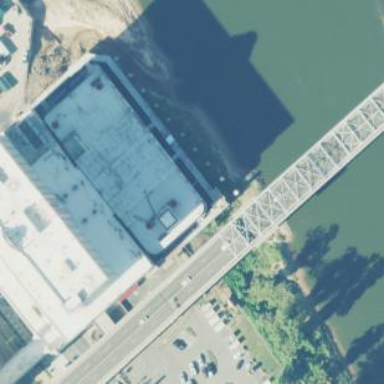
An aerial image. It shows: Building that serves as casino.